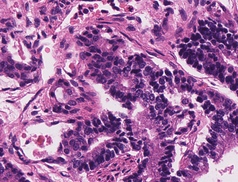
Tumor epithelial tissue: yes
Tumor-associated stroma tissue: yes
Normal tissue: no